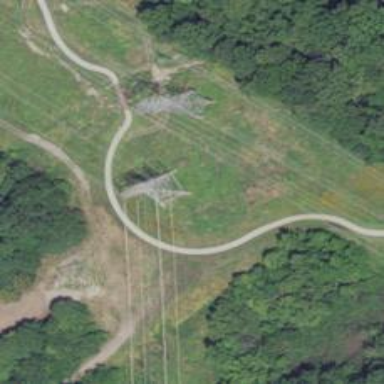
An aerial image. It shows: Lattice structure tower used for power distribution.